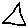
Label: triangle